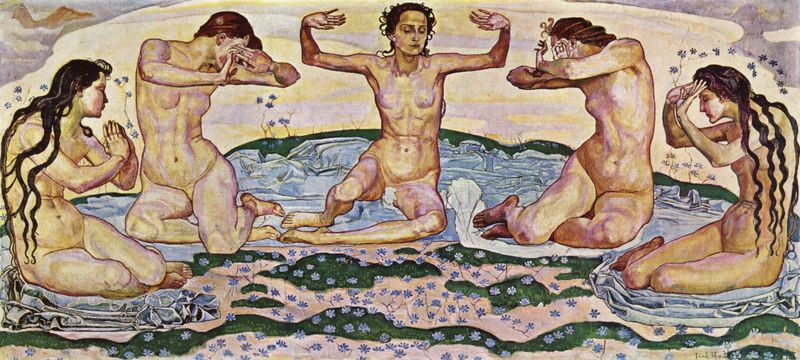
Titel: Der Tag
Künstler: Ferdinand Hodler
Standort: Bern
Institution: Kunstmuseum
Schlagwörter: akt, blau, dunkel, gemälde, gruppe, haut, himmel, körper, nackt, wasser, weiß, wolken, akte, baden, badende, frauen, gelb, grün, impressionismus, landschaft, menschen, ocker, see, sitzen, teich, ufer, bewegung, blume, blumen, braun, busen, frau, frisuren, grau, haar, hintergrund, licht, nase, schwarz, symbol, blüten, gras, schnee, tuch, wiese, wolke, beige, expressionismus, malerei, symbolismus, tanz, anatomie, arme, falten, inkarnat, kleidung, fünf, gesten, hände, öl, feld, horizont, natur, sonnenaufgang, gewässer, sonne, boden, gewand, haare, lange haare, pose, realismus, sitzend, stoff, tücher, gewänder, musik, pflanze, pflanzen, tanzen, locken, rosa, beine, bewegt, brüste, füße, wellen, haltung, übung, farben, farbe, lila, tag, monochrom, blümchen, figuren, ölgemälde, querformat, dekoration, grazien, jugendstil, sitzende, weiblich, sport, symmetrie, nabel, bauch, faltenwurf, nackte, schoß, bauchnabel, erotik, schenkel, dünn, frühling, bad, leiber, alter, munch, badend, ausziehen, symmetrisch, jugenstil, knien, nixen, reihe, leinwand, gestik, hodler, beten, gebet, allegorie, kranz, halbkreis, götter, knieend, musen, nymphen, erhoben, zeichnerisch, venus, mittelpunkt, reigen, betend, drehung, strecken, viereck, tropfen, umrisslinien, schiele, gewellt, würde, hexen, egon schiele, frauengruppe, steigerung, risur, aktfiguren, formation, harre, weiblichkeit, haltungen, frauenakte, freikörperkultur, handbewegung, kosmos, ausgezogen, meditation, rosarot, atmosphärisch, nichts, langes haar, nackte frauen, erdenball, ferdinand hodler, gymnastik, körperlich, blaue blüten, faten, yoga, babberger, getsik, ommm, pfuhl, 5 frauen, haare lang, ruben, bäuce